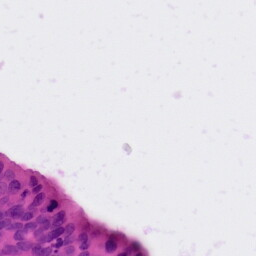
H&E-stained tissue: Colon